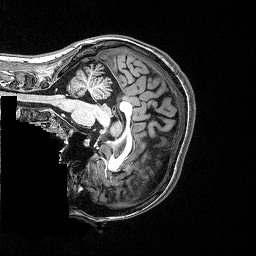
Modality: T1w
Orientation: sagittal
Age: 22
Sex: female
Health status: healthy
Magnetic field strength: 3 T
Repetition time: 2.53 s
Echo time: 0.00331 s